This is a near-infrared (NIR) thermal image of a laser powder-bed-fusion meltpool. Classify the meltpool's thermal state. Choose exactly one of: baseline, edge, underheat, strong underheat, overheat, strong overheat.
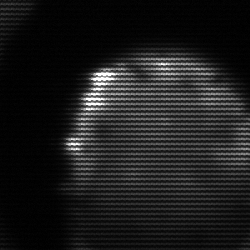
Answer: edge